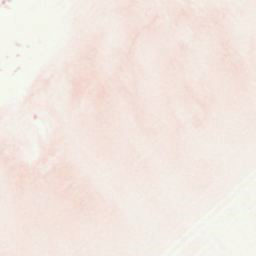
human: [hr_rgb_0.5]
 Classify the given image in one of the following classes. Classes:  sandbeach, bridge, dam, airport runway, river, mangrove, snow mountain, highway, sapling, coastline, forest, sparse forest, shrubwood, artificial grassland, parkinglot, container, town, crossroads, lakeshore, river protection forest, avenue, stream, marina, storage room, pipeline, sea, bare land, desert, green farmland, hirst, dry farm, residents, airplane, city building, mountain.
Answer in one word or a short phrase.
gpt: sandbeach